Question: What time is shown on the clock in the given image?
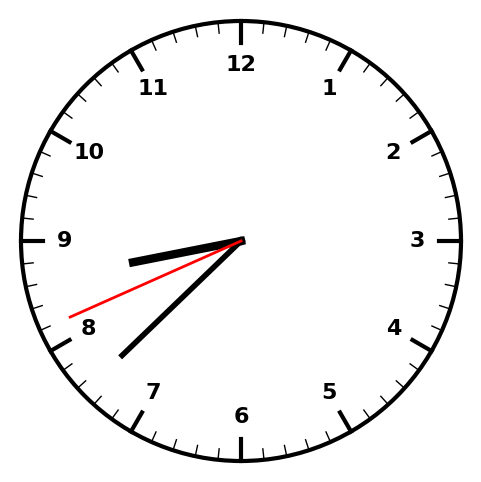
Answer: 08:37:41